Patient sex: F
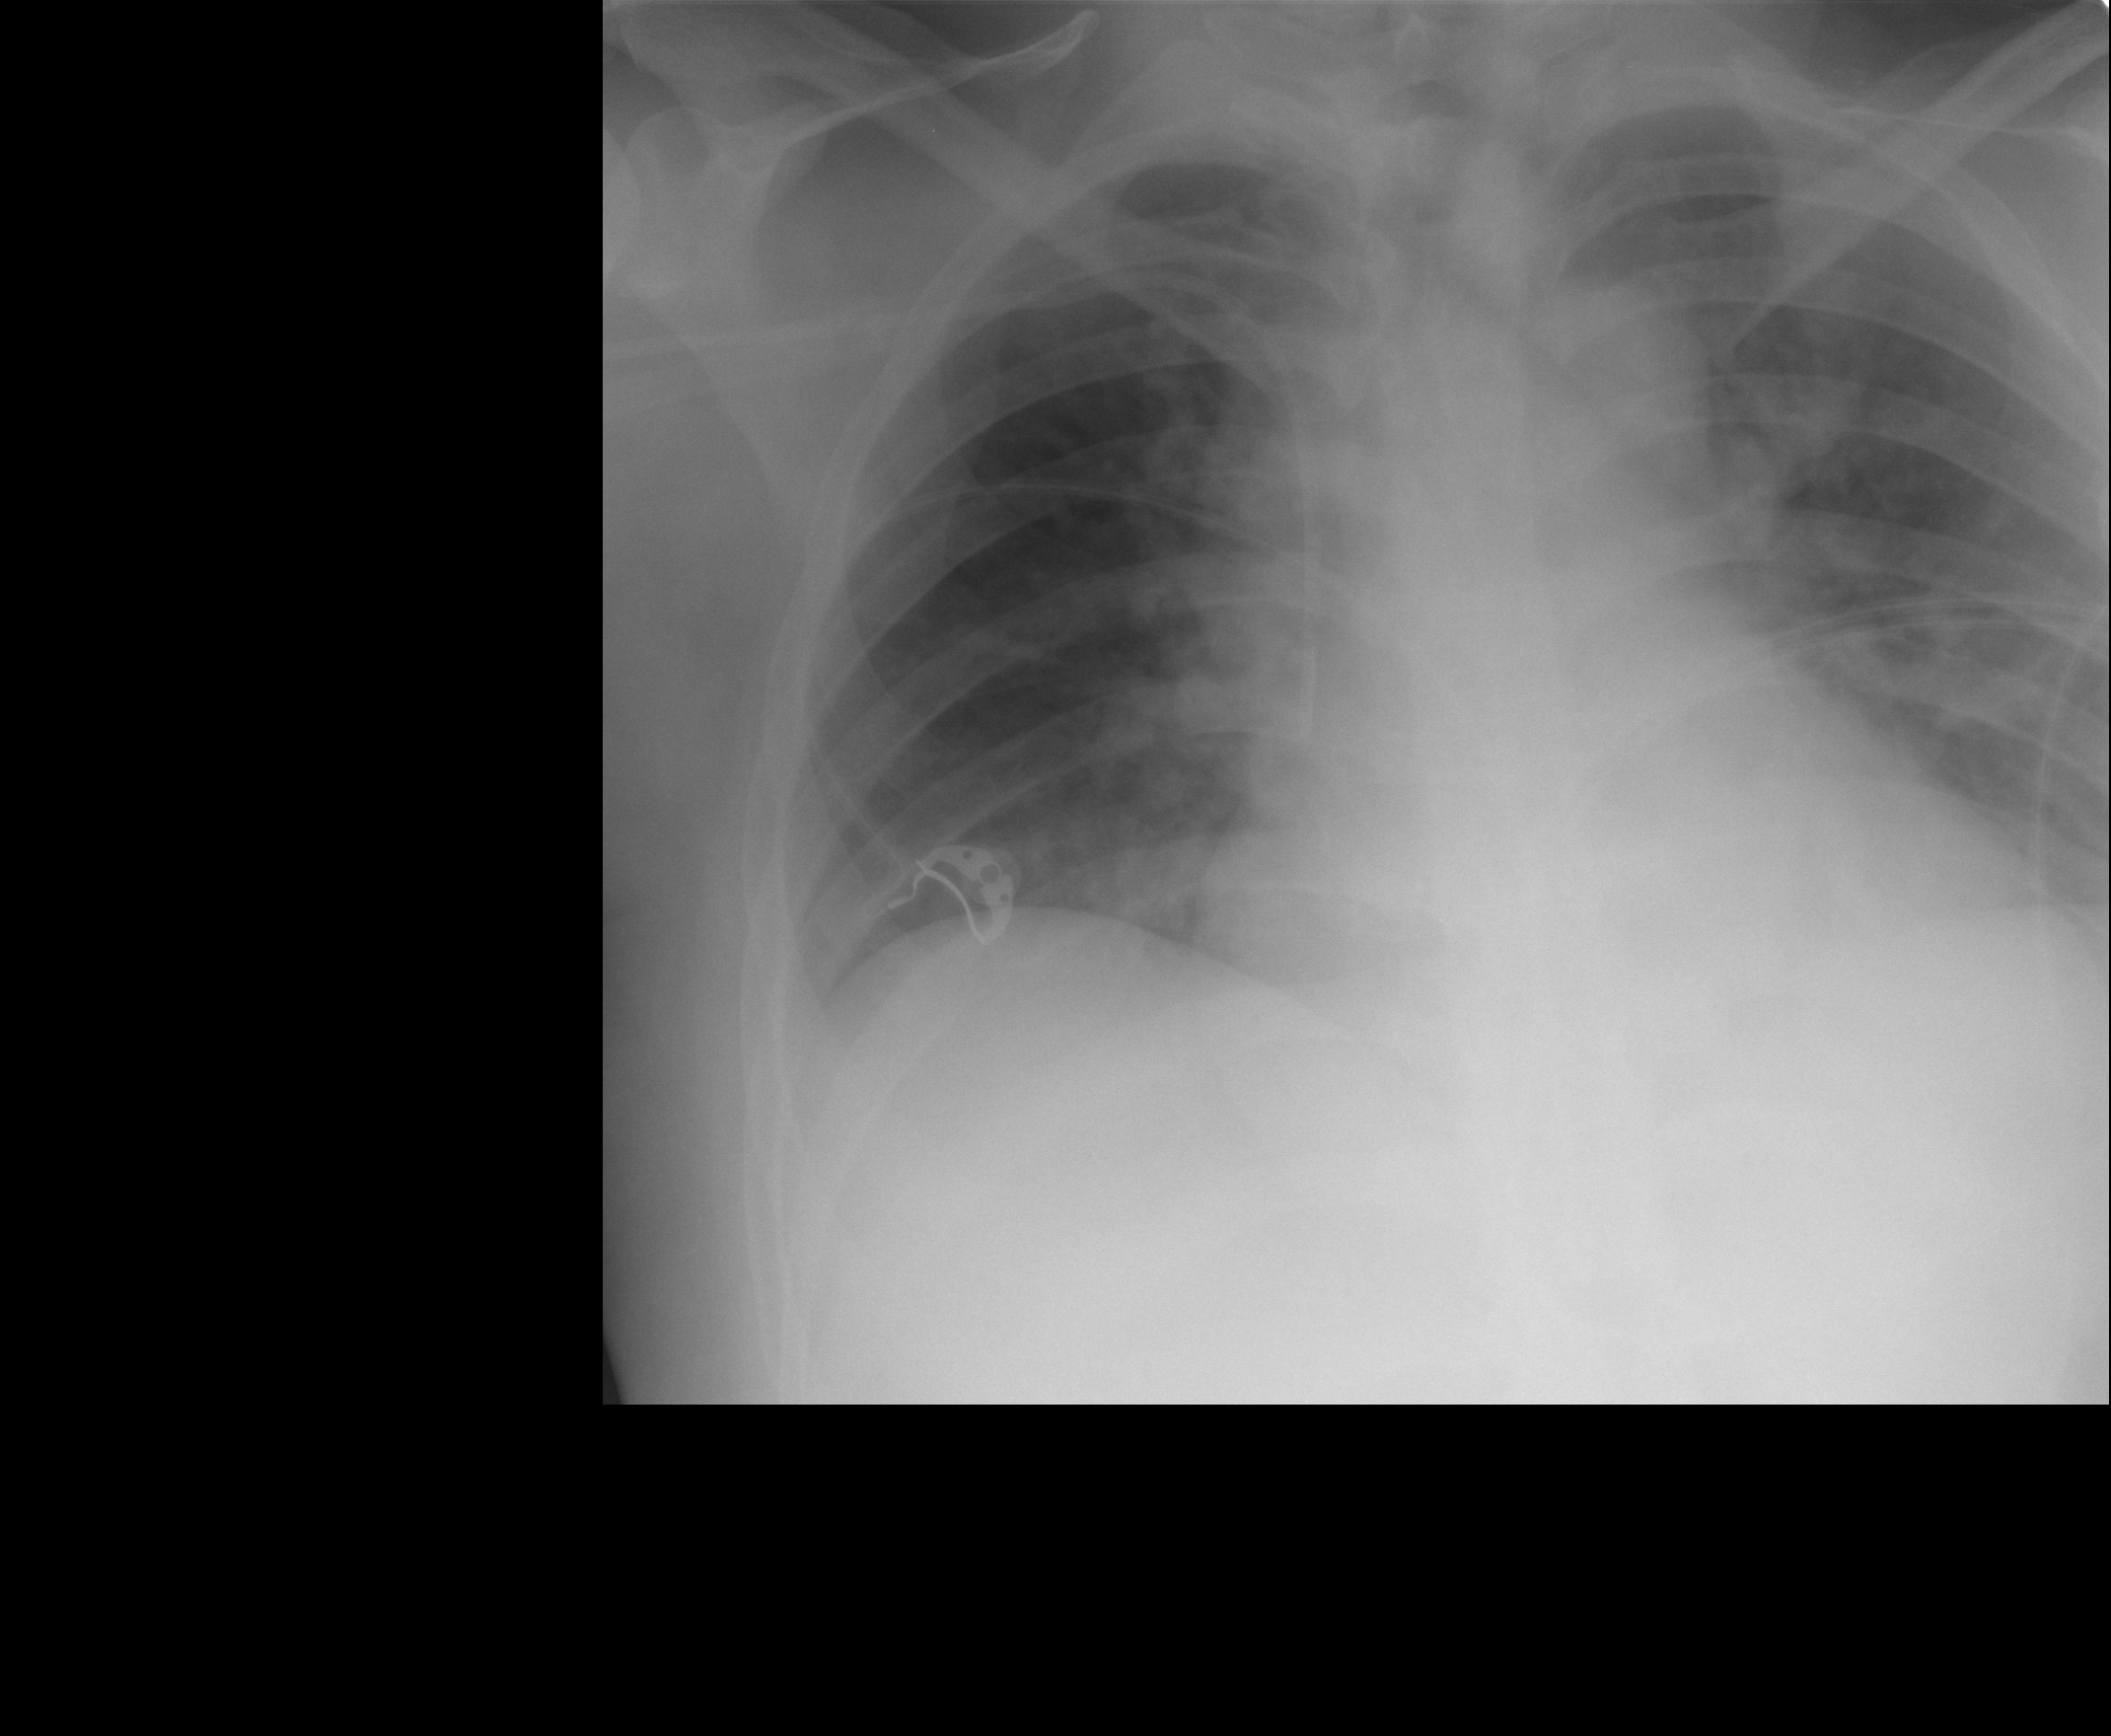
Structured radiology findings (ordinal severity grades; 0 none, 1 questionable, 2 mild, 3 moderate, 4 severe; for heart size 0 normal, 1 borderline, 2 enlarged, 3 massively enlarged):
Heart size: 1
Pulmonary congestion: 2
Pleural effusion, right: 0
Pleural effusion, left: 0
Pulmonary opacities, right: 0
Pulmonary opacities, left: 0
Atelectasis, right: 0
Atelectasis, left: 0